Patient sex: M
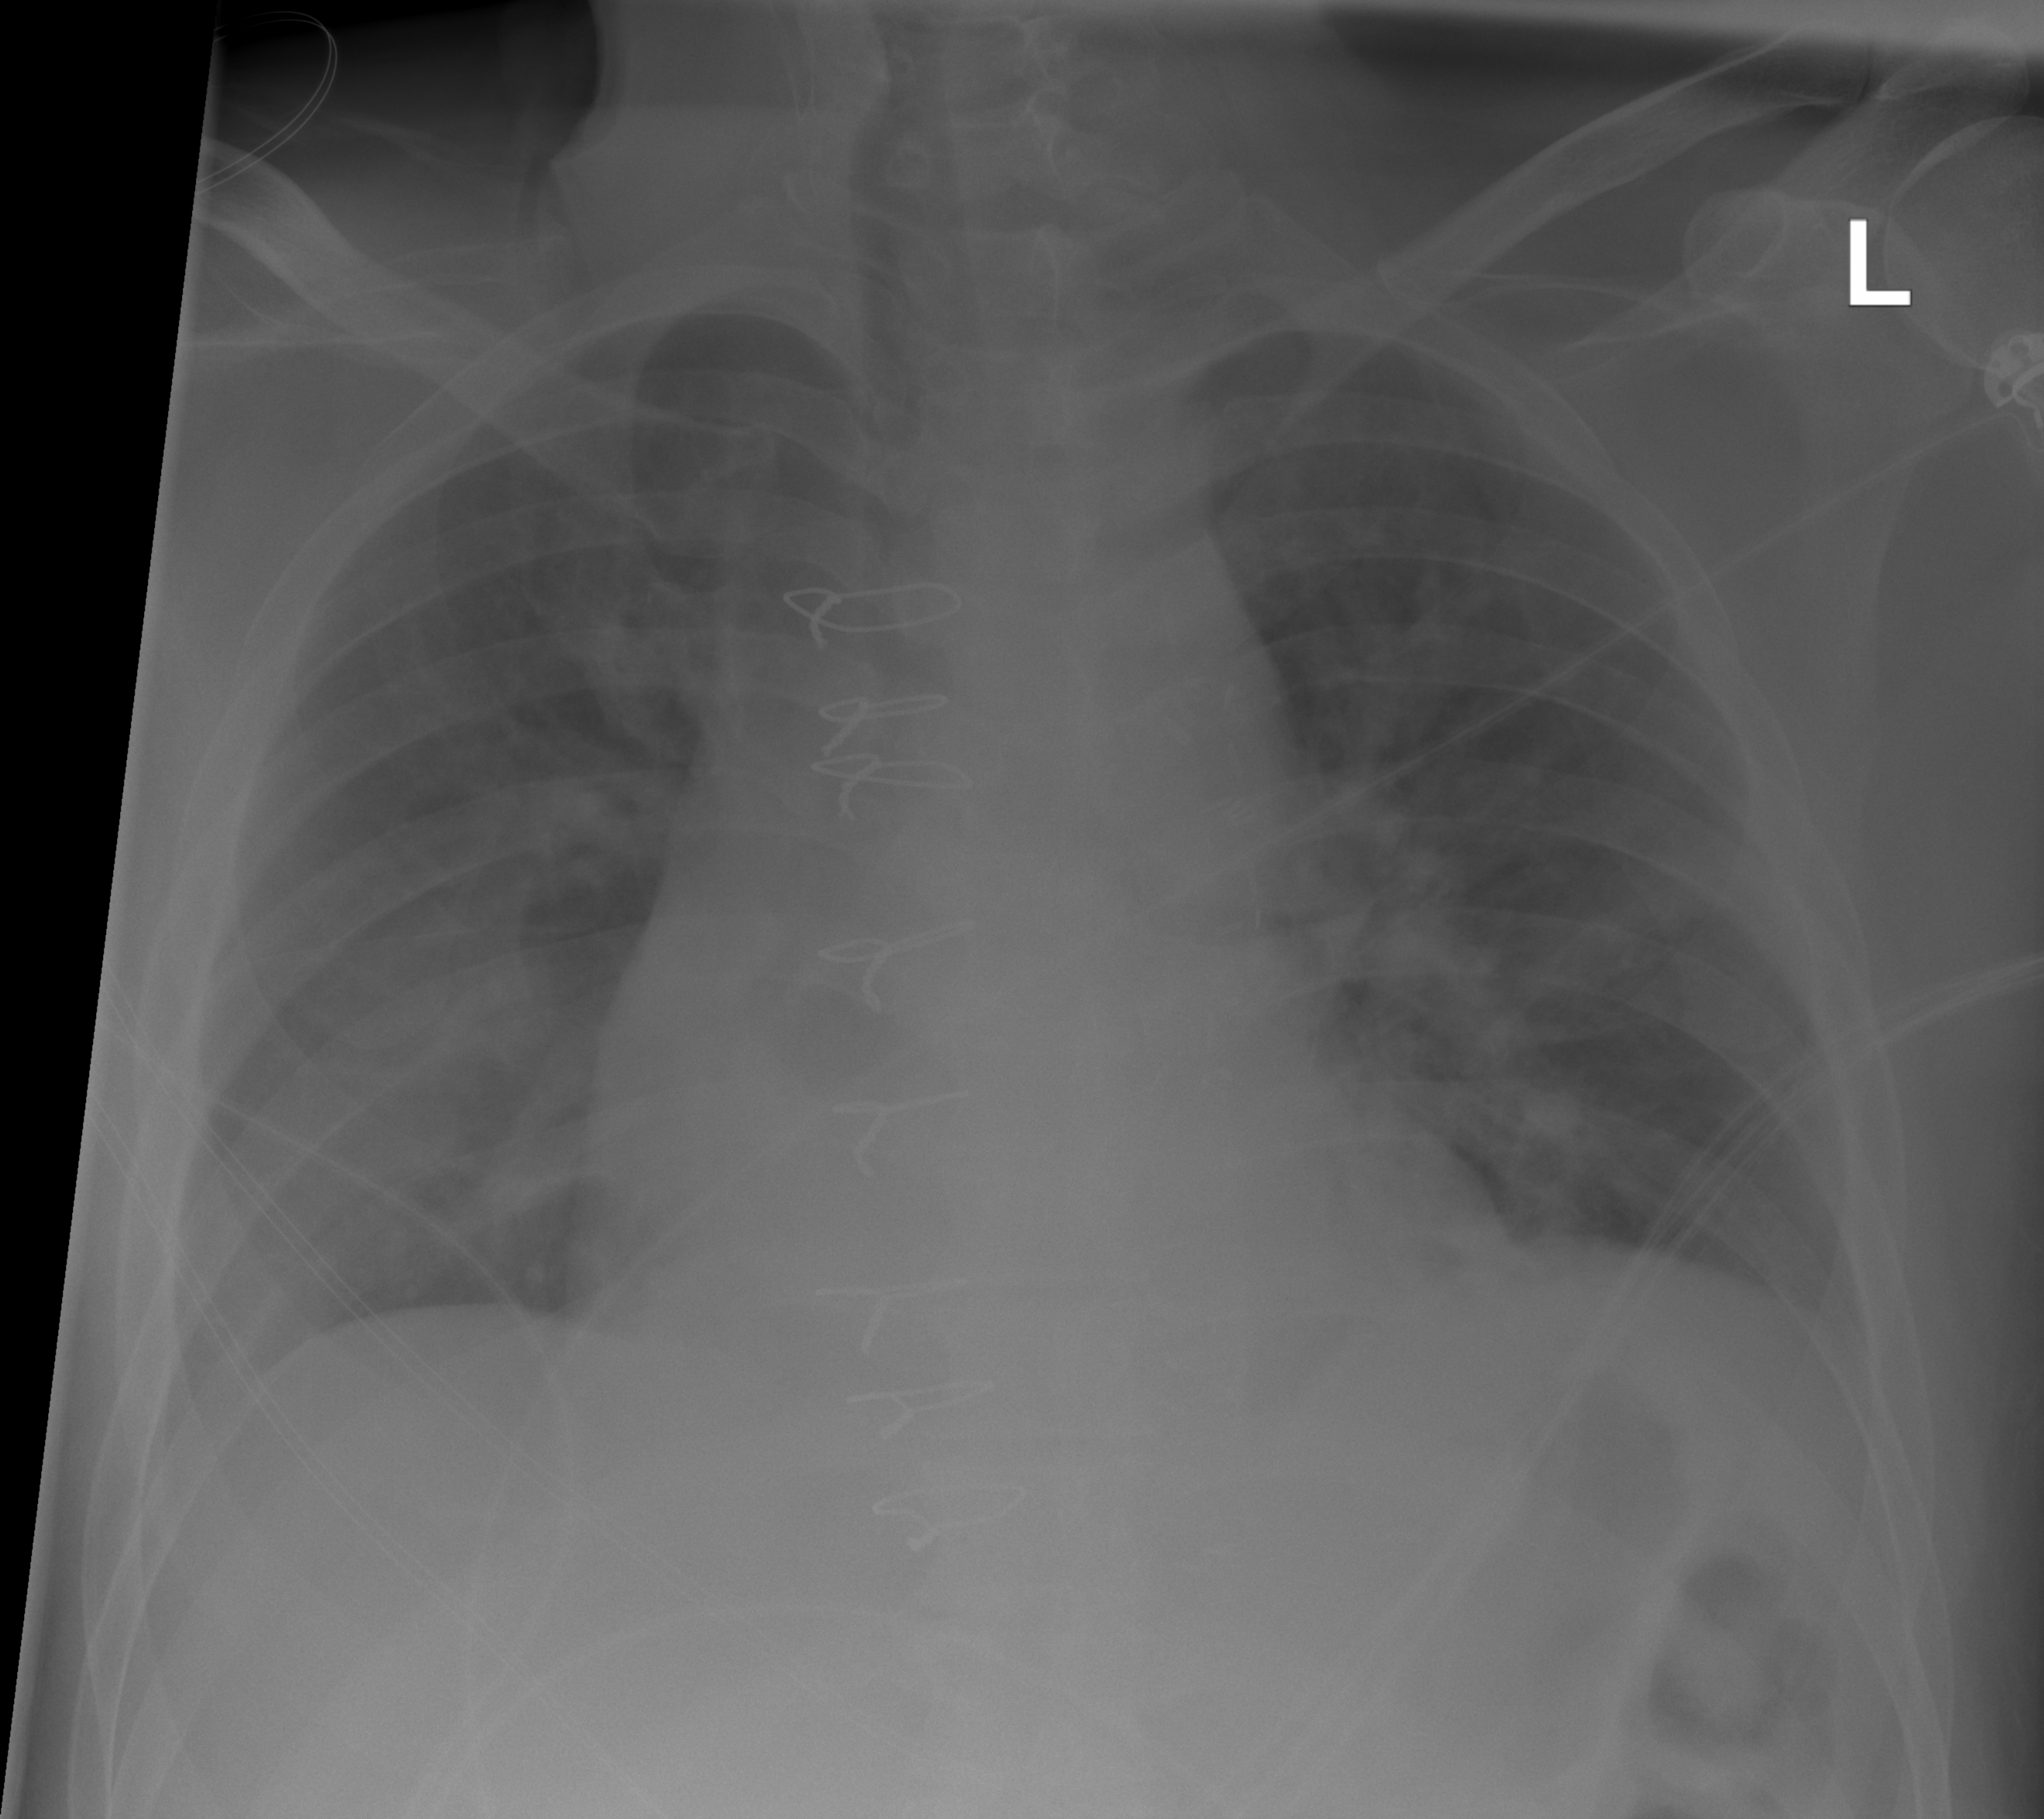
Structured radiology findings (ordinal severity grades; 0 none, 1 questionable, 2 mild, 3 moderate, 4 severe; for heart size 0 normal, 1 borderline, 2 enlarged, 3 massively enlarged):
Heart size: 0
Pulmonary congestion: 2
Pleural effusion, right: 2
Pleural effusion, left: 2
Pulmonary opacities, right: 1
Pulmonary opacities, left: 0
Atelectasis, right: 2
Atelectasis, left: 0